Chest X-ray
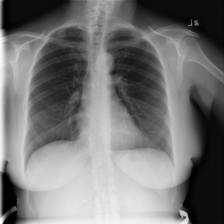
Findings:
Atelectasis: negative
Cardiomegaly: negative
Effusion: negative
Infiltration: negative
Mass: negative
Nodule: negative
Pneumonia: negative
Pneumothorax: negative
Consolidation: negative
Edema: negative
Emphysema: negative
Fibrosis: negative
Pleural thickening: negative
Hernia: negative